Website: macys
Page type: billing-address
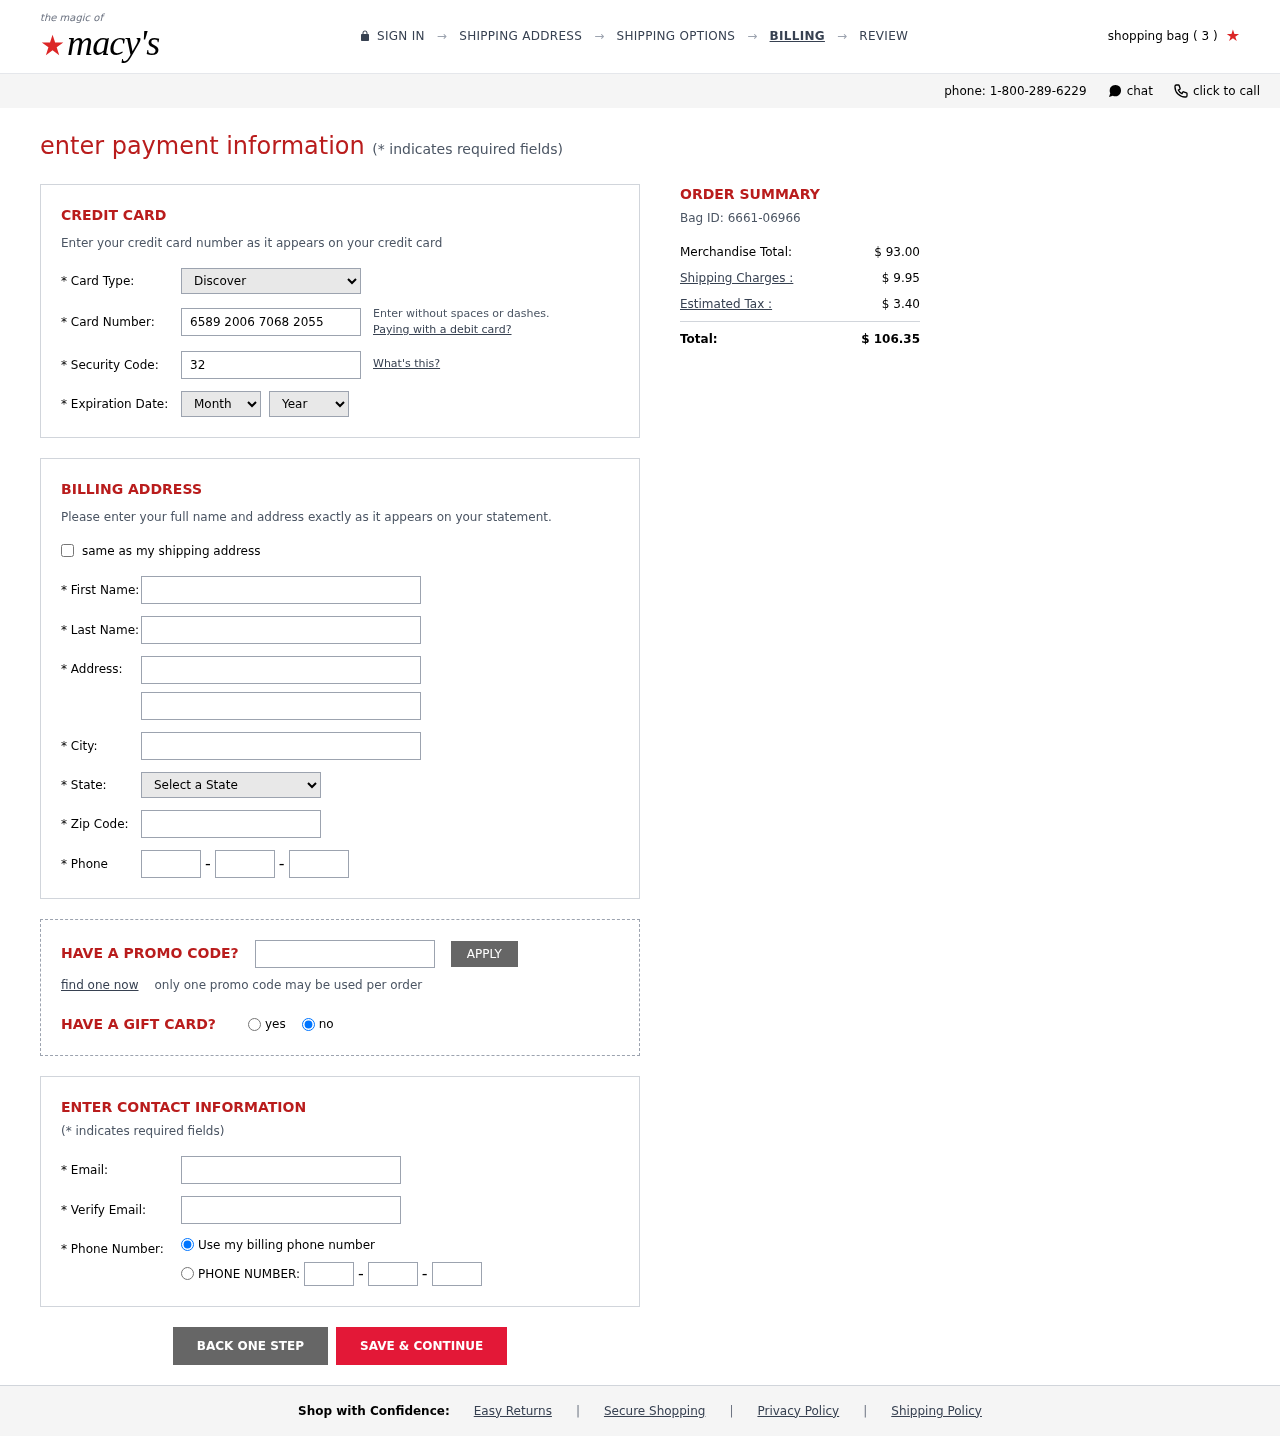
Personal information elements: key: PII_CARD_CVV
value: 325
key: PII_CARD_EXPIRY_MONTH
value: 12
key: PII_CARD_EXPIRY_YEAR
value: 30
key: PII_CARD_NUMBER
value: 6589 2006 7068 2055
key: PII_CARD_TYPE
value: Discover
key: PII_CITY
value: South Cassandraborough
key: PII_EMAIL
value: peterkennedy@hotmail.com
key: PII_FIRSTNAME
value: Peter
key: PII_LASTNAME
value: Kennedy
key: PII_PHONE_AREA
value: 286
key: PII_PHONE_PREFIX
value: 403
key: PII_PHONE_SUFFIX
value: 0335
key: PII_POSTCODE
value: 35633
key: PII_STATE_ABBR
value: ME
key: PII_STREET
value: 17752 Davis Spurs Apt. 615
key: PII_STREET2
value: Apt. 596
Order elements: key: ORDER_NUM_ITEMS
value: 3
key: ORDER_ID
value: Bag ID: 6661-06966
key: ORDER_SUBTOTAL
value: $ 93.00
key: ORDER_SHIPPING_COST
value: $ 9.95
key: ORDER_TAX
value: $ 3.40
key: ORDER_TOTAL
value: $ 106.35